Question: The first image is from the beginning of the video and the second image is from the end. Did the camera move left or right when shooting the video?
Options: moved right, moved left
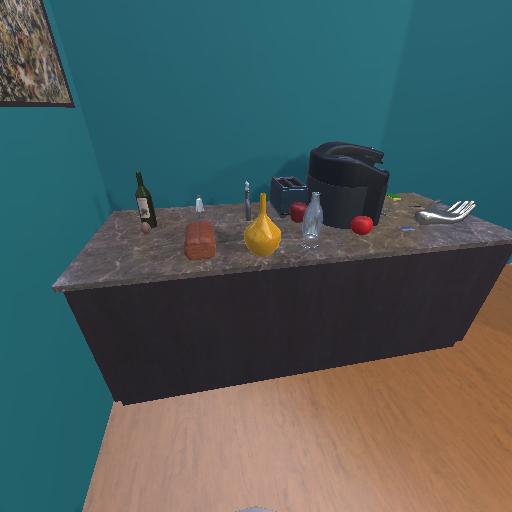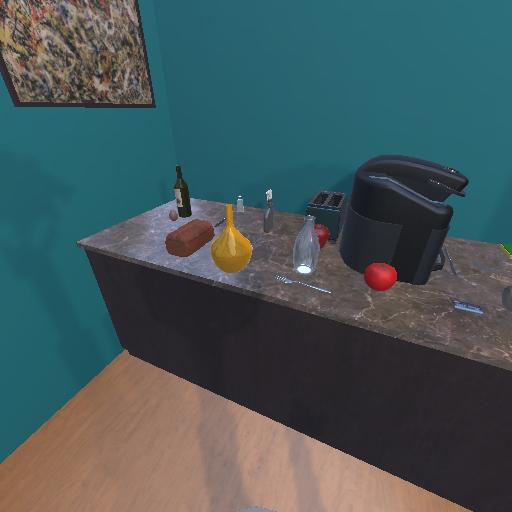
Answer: moved right